Question: My intention is to embed the JFileChooser in an other component, for instance, one can choose a file and click the "add" button, so that the file gets added to the JList(during run-time).I have created an example GUI in this form:

I am unable to create a link between the JFileChooser and JList. Can anybody help?
You can also see what I have tried:
'''
public Converter() {
setForeground(Color.BLACK);
getContentPane().setLayout(null);
textField = new JTextField();
textField.setBounds(20, 12, 714, 20);
getContentPane().add(textField);
textField.setColumns(10);
final JScrollPane scrollPane = new JScrollPane();
setTitle("ABC");
scrollPane.setBounds(0, 470, 766, -438);
getContentPane().add(scrollPane);
list = new JList();
list.setBackground(Color.LIGHT_GRAY);
list.setForeground(Color.GRAY);
vector = new Vector<File>();
field = new JTextField();
final JFileChooser fileChooser = new JFileChooser();
fileChooser.setBounds(10, 43, 485, 463);
getContentPane().add(fileChooser);
list = new JList(vector);
list.setBackground(Color.LIGHT_GRAY);
JButton btnNewButton = new JButton("ADD");
btnNewButton.setBounds(505, 106, 89, 23);
btnNewButton.addActionListener(new ActionListener() {
public void actionPerformed(ActionEvent e) {
add();
}
private void add() {
// TODO Auto-generated method stub
{
for (File file : fileChooser.getSelectedFiles()) {
field.setText(file.getAbsolutePath());
vector.add(file);
System.out.println("Added..!!");
}
//list.updateUI();
}
}
});
getContentPane().add(btnNewButton);
JButton btnNewButton_1 = new JButton("REMOVE");
btnNewButton_1.setBounds(505, 190, 89, 23);
btnNewButton_1.addActionListener(new ActionListener() {
public void actionPerformed(ActionEvent e) {
remove();
}
private void remove() {
if(list.getSelectedIndices().length > 0) {
int[] selectedIndices = list.getSelectedIndices();
for (int i = selectedIndices.length-1; i >=0; i--) {
vector.removeElementAt(i);
System.out.println("Removed..!!");
}
}
list.updateUI();
}
});
getContentPane().add(btnNewButton_1);
JButton btnNewButton_2 = new JButton("DECODE");
btnNewButton_2.setBounds(505, 278, 89, 23);
getContentPane().add(btnNewButton_2);
JList list_1 = new JList();
list_1.setForeground(Color.BLACK);
list_1.setBackground(Color.LIGHT_GRAY);
list_1.setBounds(604, 109, 162, 328);
getContentPane().add(list_1);
final JFrame Jframe = new JFrame();
Jframe.setFont(new Font("Arial", Font.BOLD, 14));
Jframe.setForeground(Color.WHITE);
Jframe.setTitle("Additional Loader Information");
Jframe.getContentPane().setLayout(null);
}
static class PreviewPane extends JPanel implements PropertyChangeListener {
/**
*
*/
private static final long serialVersionUID = 1L;
private JLabel label;
private int maxImgWidth;
public PreviewPane() {
setLayout(new BorderLayout(5,5));
setBorder(BorderFactory.createEmptyBorder(5,5,5,5));
add(new JLabel("Preview:"), BorderLayout.NORTH);
label = new JLabel();
label.setBackground(Color.WHITE);
label.setOpaque(true);
label.setPreferredSize(new Dimension(200, 200));
maxImgWidth = 195;
label.setBorder(BorderFactory.createEtchedBorder());
add(label, BorderLayout.CENTER);
}
public void propertyChange(PropertyChangeEvent evt) {
Icon icon = null;
if(JFileChooser.SELECTED_FILE_CHANGED_PROPERTY.equals(evt
.getPropertyName())) {
File newFile = (File) evt.getNewValue();
if(newFile != null) {
String path = newFile.getAbsolutePath();
if(path.endsWith(".gif") || path.endsWith(".jpg")
|| path.endsWith(".png") || path.endsWith(".bmp")) {
try {
BufferedImage img =
ImageIO.read(newFile);
float width = img.getWidth();
float height = img.getHeight();
float scale = height / width;
width = maxImgWidth;
height = (width * scale);
// height should be scaled from new width
}
catch(IOException e) {
// couldn't read image.
}
}
}
label.setIcon(icon);
this.repaint();
}
}
}
public static void main(String args[]) {
// Create an instance of the test application
Converter frame = new Converter();
frame.pack();
frame.setVisible(true);
}
}
'''
It would be really helpful if somebody could help me out with this.
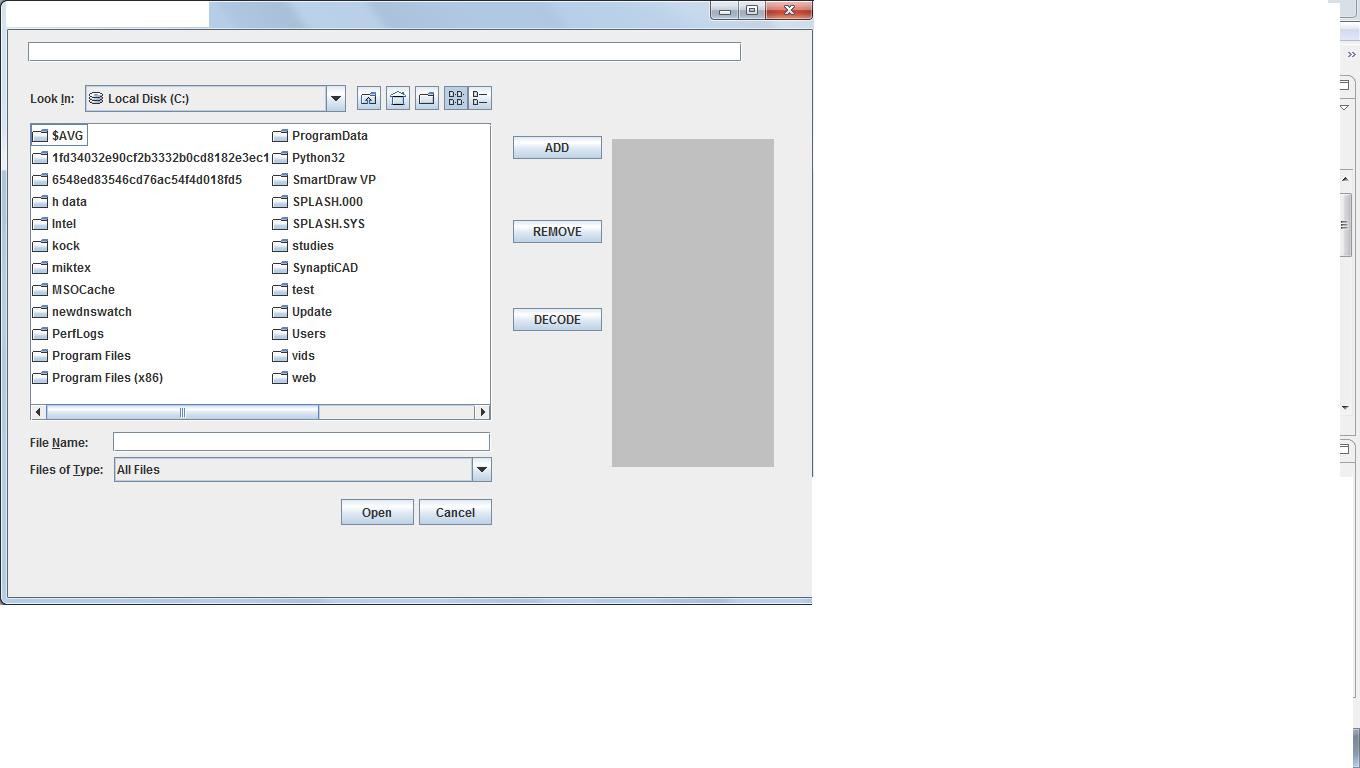
Answer: The problem you are running into is that the 'ListModel' your 'JList' is creating for you does not support changes. You need to create a 'DefaultListModel' and use that instead of your 'Vector'.
Ex:
'''
public static void main(String[] args) {
SwingUtilities.invokeLater(new Runnable() {
@Override
public void run() {
final DefaultListModel<String> model = new DefaultListModel<>();
JList<String> list = new JList<>(model);
JButton add = new JButton("Click Me!");
add.addActionListener(new ActionListener() {
@Override
public void actionPerformed(ActionEvent e) {
model.addElement(model.getSize() + "");
}
});
JPanel p = new JPanel();
p.add(new JScrollPane(list));
p.add(add);
JFrame frame = new JFrame("Example");
frame.setContentPane(p);
frame.pack();
frame.setDefaultCloseOperation(JFrame.EXIT_ON_CLOSE);
frame.setVisible(true);
}
});
}
'''